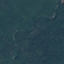
Land use / land cover class: Forest